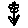
Label: flower